Milling tool wear sample.
Tool blade image: 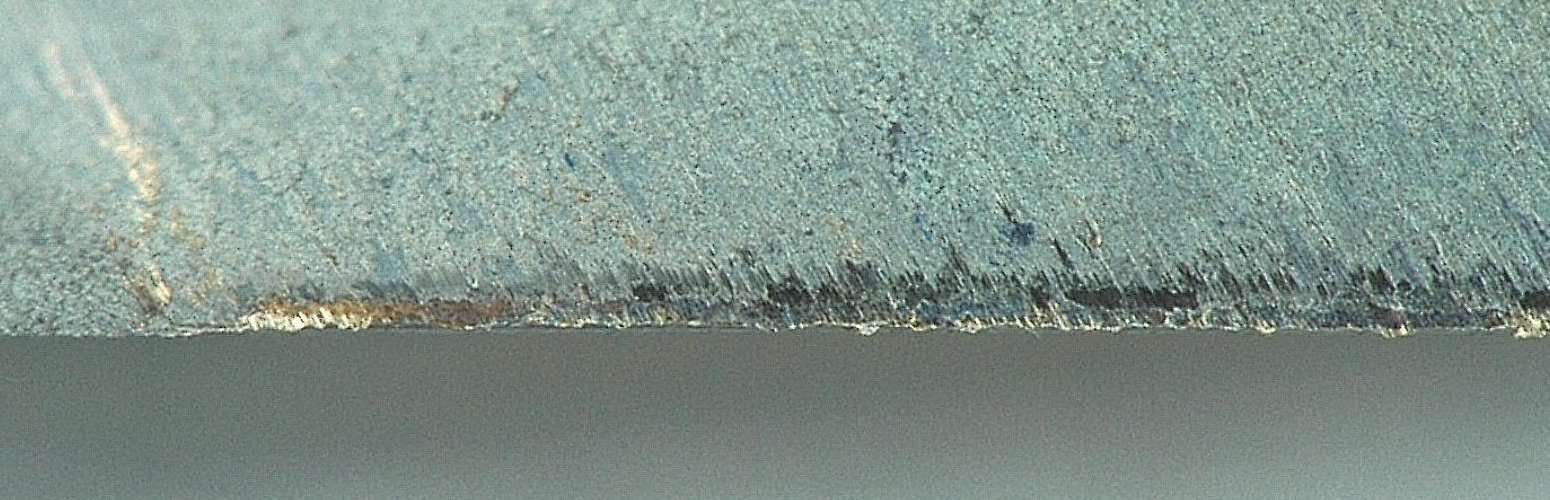
Chip image: 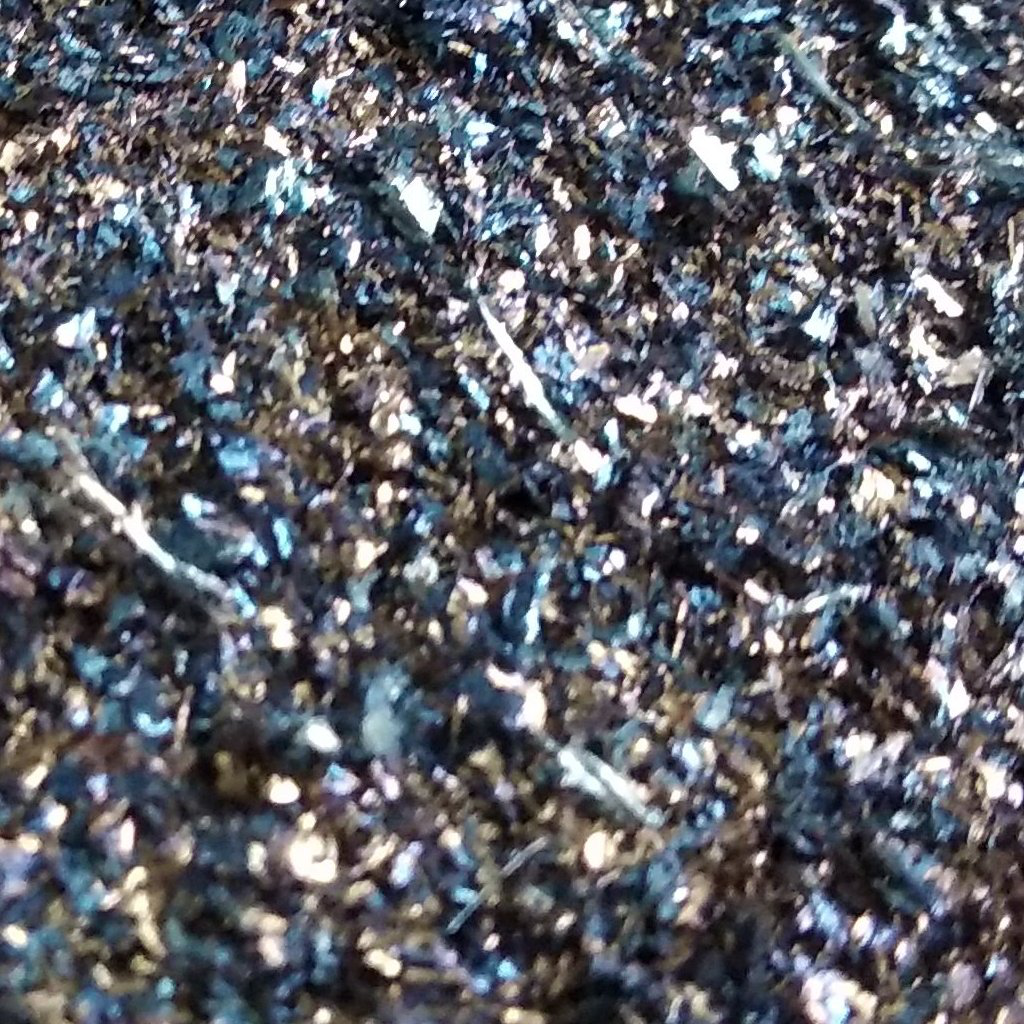
Workpiece image: 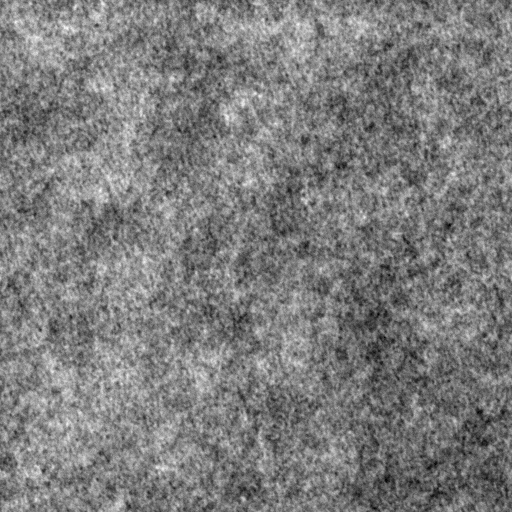
Tool wear state: dulled
Gaps: 3.98
Flank wear: 147.39
Overhang: 34.74
Force-signal Mel-spectrograms (X, Y, Z axes): 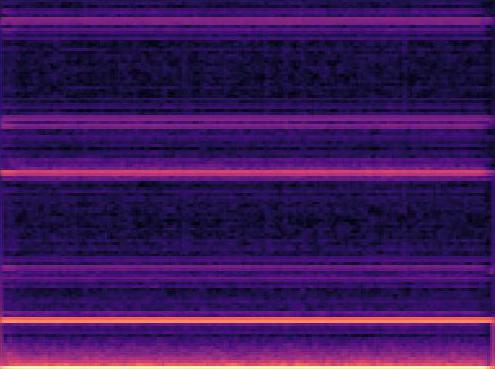 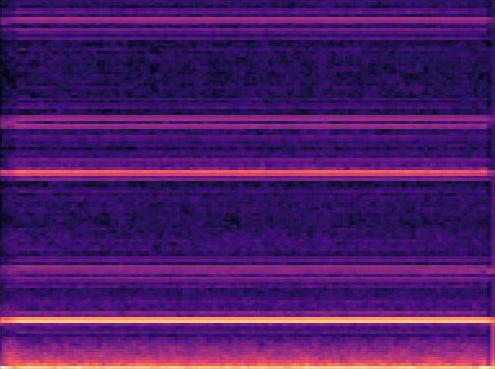 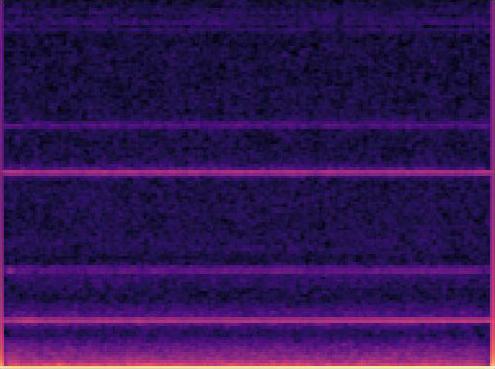
Force-signal scalograms (X, Y, Z axes): 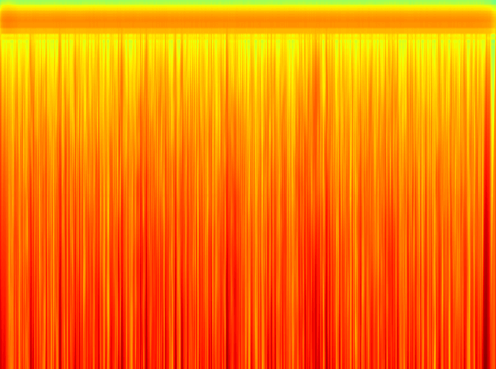 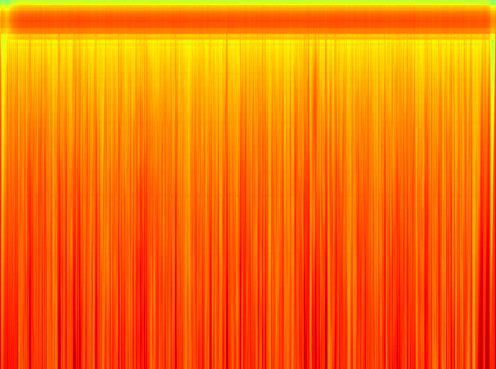 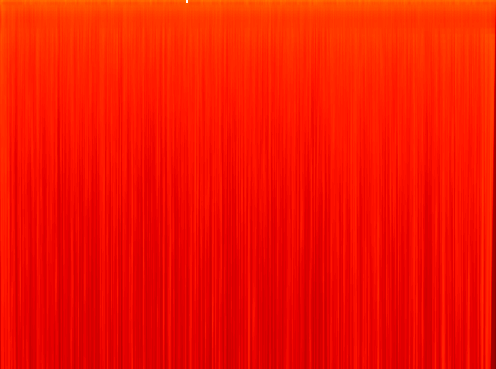
Force phase: accelerated_severe_wear